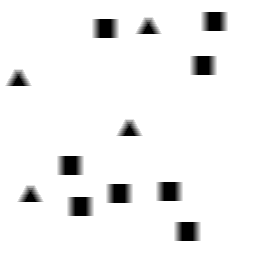
Squares: 8
Triangles: 4
Stars: 0
Total shapes: 12